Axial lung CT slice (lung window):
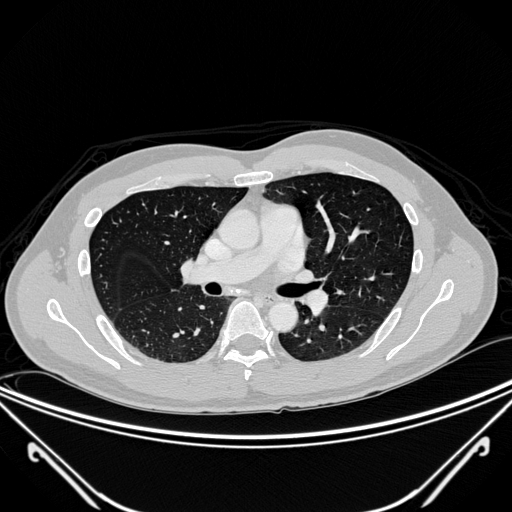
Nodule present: no